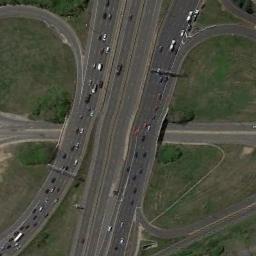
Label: overpass